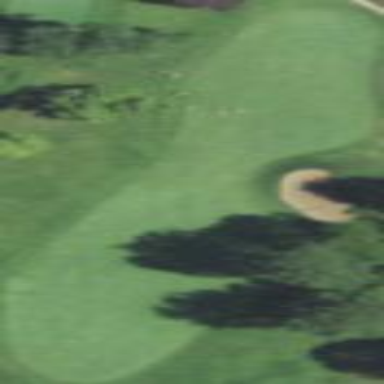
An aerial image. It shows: Well-maintained grassy area designated as golf fairway. It is part of golf sport facility.